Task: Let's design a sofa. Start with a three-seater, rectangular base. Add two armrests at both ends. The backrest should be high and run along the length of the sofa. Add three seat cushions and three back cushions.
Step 267:
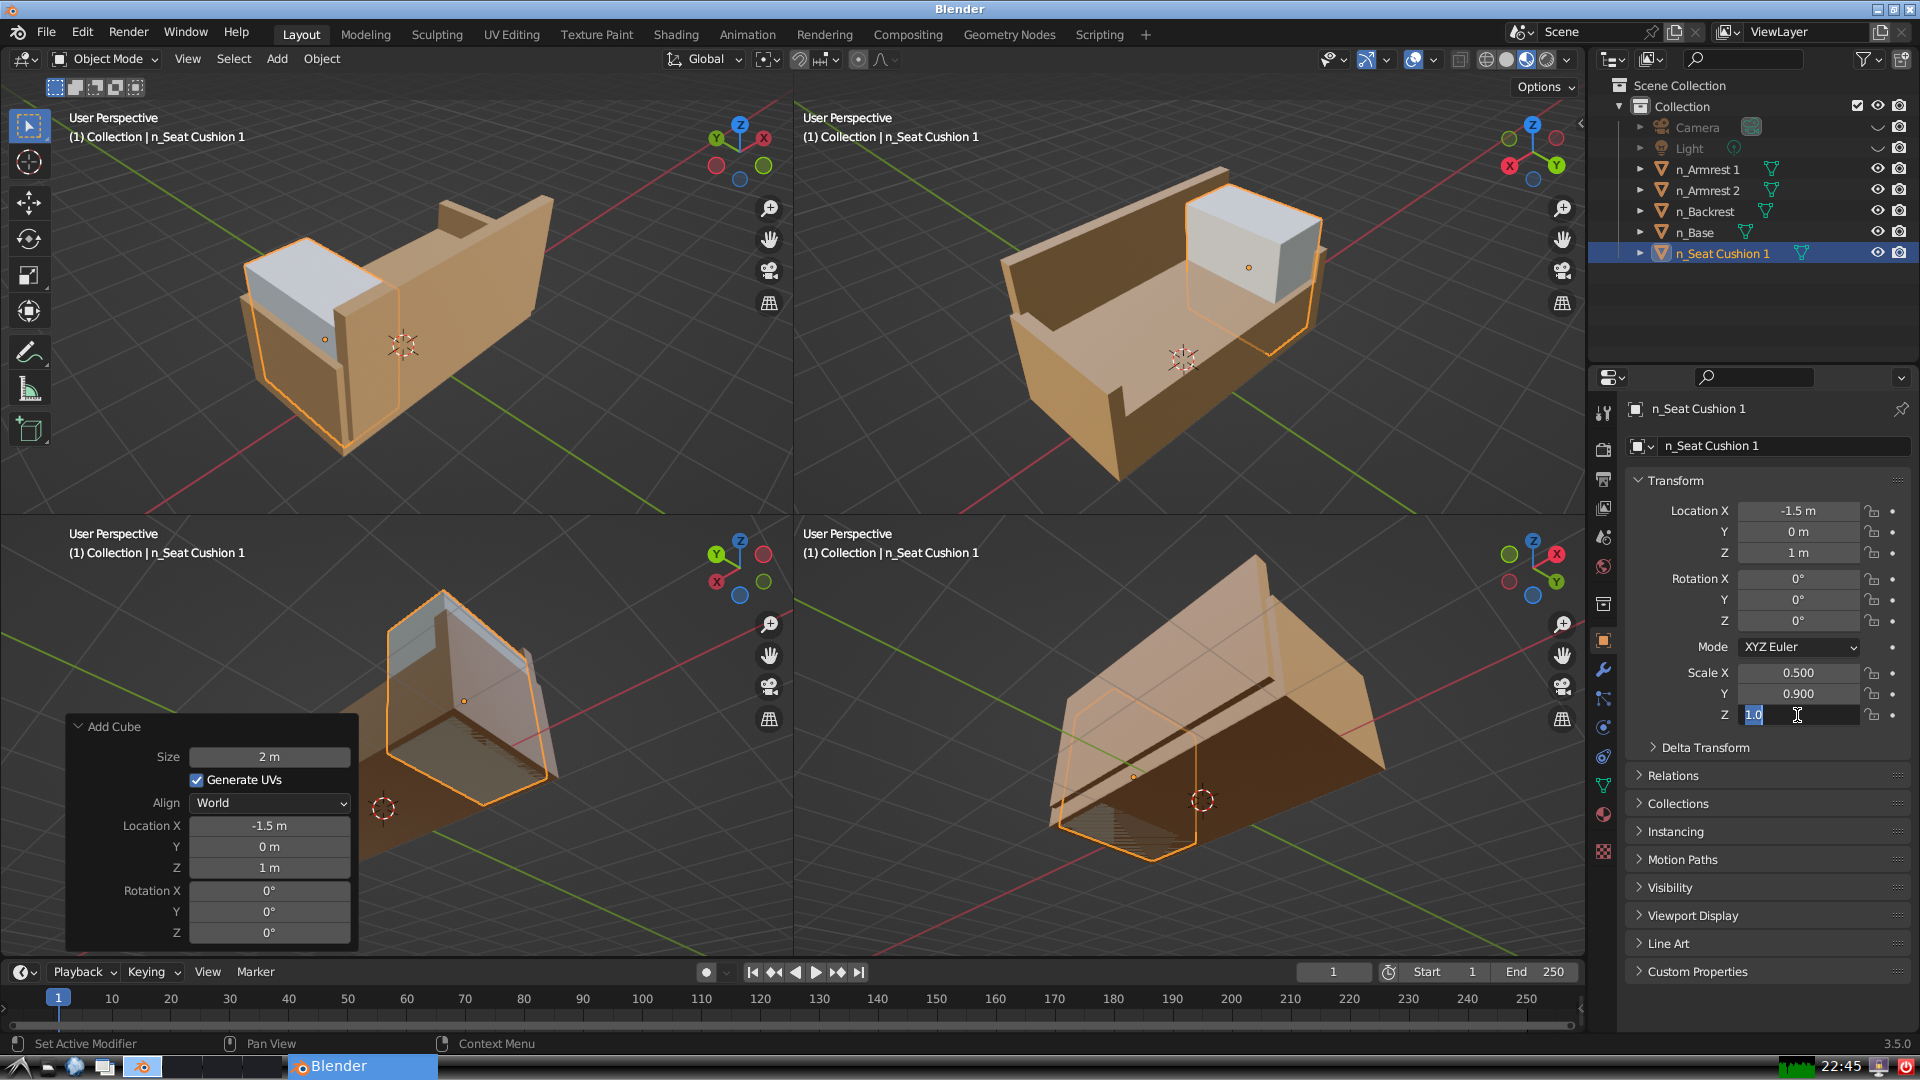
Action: input_text: 0.3